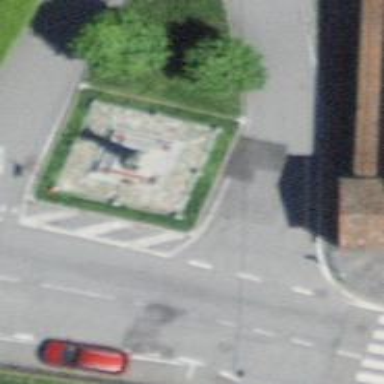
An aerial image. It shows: Historic monument.